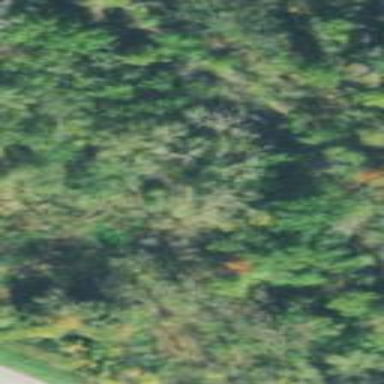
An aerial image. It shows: Beautiful woodland area.